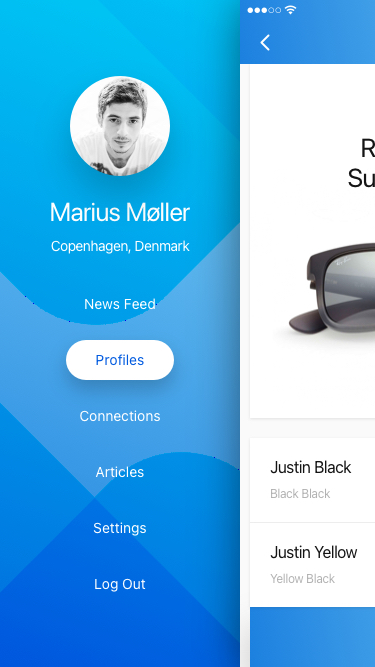
Text in this UI design:
Profiles
Connections
Articles
Settings
Log Out
News Feed
Copenhagen, Denmark
Marius Møller
Add to Cart
Justin Black
Black Black
Justin Yellow
Yellow Black
Ray Ban Justin
Sugnlasess 2017
Sunglasess